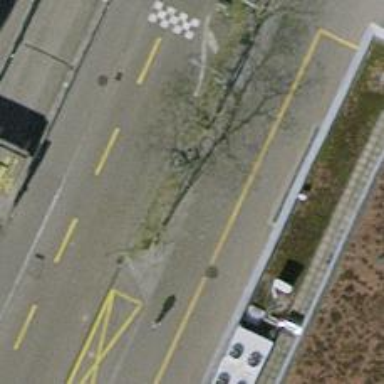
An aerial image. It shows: Bicycle parking area with stands.